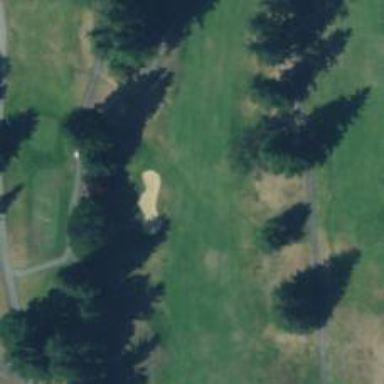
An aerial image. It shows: View of golf hole.